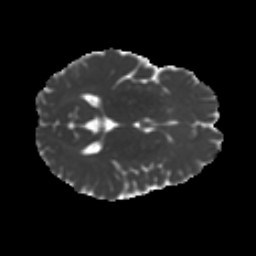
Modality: MD
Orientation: axial
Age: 22
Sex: female
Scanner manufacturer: ge
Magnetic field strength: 3 T
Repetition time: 7.8 s
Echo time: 0.0606 s